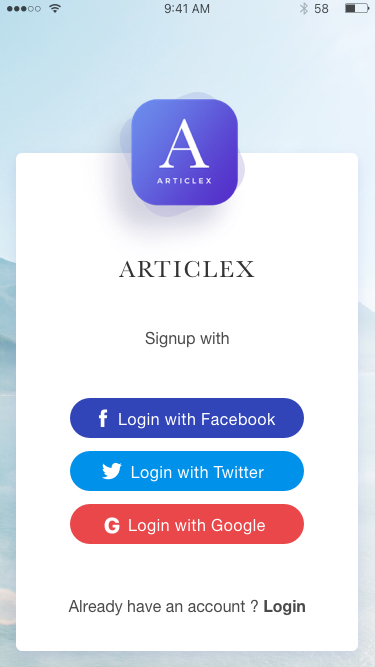
Text in this UI design:
ARTICLEX
Signup with
Already have an account ? Login
Login with Twitter
Login with Facebook
Login with Google